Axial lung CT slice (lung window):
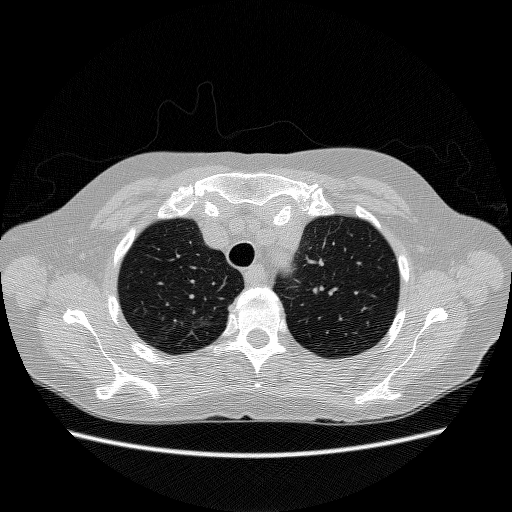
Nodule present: no